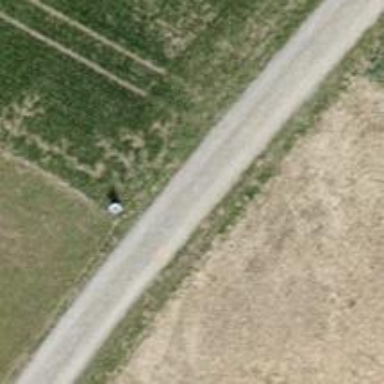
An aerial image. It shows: Compacted agricultural track with grade2 tracktype suitable for agricultural vehicles.